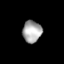
Tissue: lung
Cell type: Myeloid cells
Senescence score: 0.5577
Nuclear area (px): 409
Mean DAPI intensity: 168.242